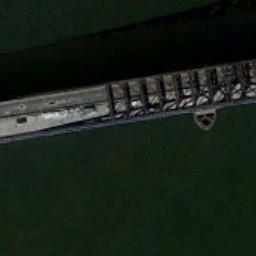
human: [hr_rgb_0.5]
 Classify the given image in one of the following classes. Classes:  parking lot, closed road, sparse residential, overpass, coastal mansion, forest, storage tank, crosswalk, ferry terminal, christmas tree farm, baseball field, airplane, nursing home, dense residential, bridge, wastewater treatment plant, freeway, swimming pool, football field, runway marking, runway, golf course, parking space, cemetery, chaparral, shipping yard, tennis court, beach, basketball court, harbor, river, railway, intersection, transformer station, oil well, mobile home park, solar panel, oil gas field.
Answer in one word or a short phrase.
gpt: bridge